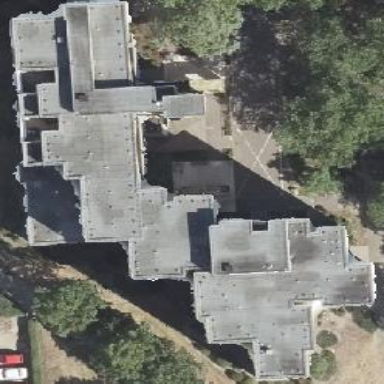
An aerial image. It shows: Apartment building with flat roof.